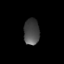
Tissue: lung
Cell type: Endothelial cells
Senescence score: 0.5643
Nuclear area (px): 401
Mean DAPI intensity: 71.895